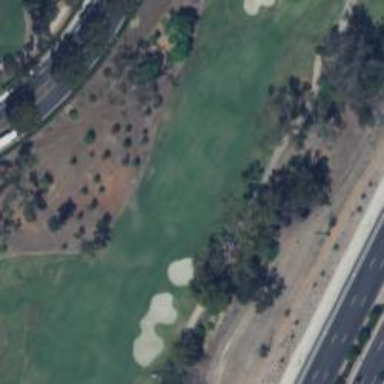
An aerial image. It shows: View of golf hole.